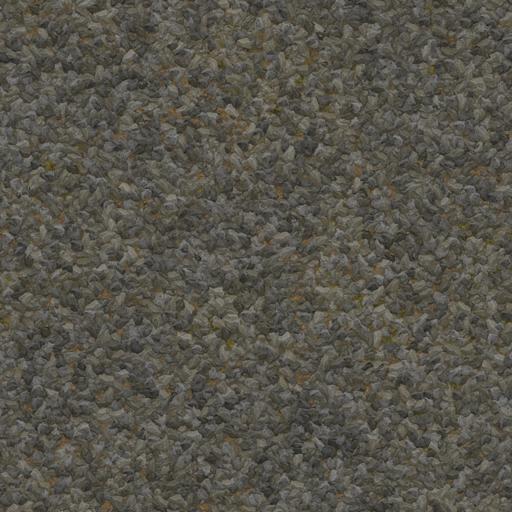
Tags: ground pebbles rock rocks stone stones